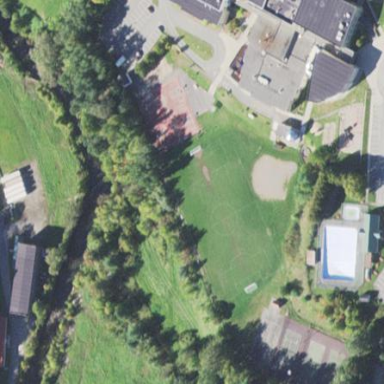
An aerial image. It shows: School.